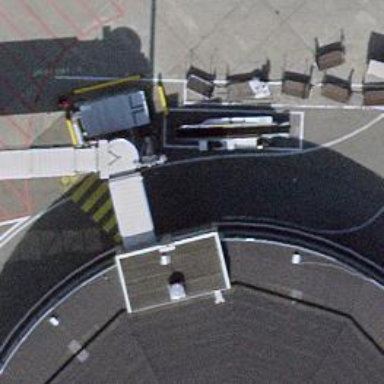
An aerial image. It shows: Airport gate.